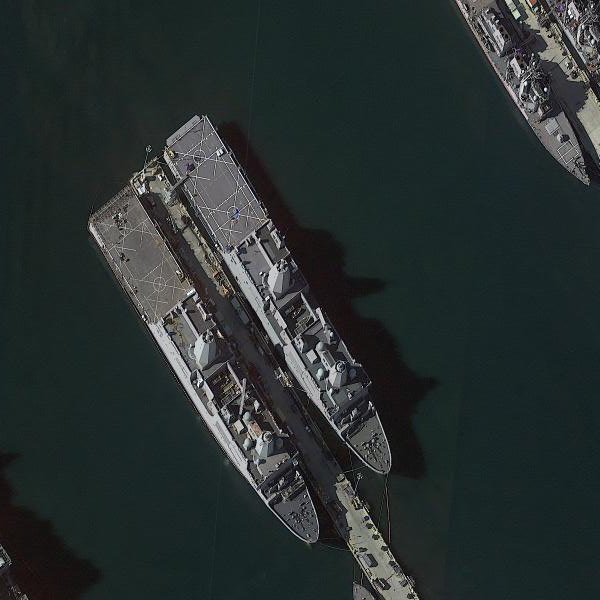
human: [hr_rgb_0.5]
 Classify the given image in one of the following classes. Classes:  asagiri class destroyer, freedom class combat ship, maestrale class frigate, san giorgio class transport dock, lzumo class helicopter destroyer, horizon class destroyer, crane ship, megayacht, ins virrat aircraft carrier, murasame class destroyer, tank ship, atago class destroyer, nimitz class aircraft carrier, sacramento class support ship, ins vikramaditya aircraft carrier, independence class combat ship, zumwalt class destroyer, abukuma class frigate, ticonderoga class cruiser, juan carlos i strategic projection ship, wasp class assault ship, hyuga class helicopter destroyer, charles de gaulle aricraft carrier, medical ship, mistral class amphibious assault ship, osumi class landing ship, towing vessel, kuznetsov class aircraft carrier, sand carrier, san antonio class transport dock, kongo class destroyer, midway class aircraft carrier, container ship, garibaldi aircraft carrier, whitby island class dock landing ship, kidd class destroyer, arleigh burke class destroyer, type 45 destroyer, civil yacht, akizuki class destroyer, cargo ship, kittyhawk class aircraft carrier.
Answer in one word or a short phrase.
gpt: San Antonio class transport dock